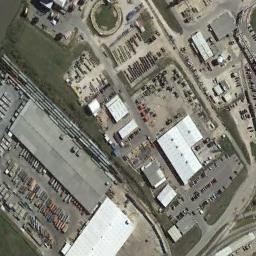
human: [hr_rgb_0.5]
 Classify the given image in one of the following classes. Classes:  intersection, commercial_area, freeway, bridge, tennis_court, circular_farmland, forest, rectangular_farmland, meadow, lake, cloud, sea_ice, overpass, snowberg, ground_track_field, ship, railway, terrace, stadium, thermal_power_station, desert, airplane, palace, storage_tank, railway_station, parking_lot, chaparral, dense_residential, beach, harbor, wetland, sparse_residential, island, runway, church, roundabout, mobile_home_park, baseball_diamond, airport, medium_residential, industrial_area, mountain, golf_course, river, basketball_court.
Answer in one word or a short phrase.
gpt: industrial_area